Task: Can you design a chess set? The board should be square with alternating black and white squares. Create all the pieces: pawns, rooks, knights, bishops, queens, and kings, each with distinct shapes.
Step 1526:
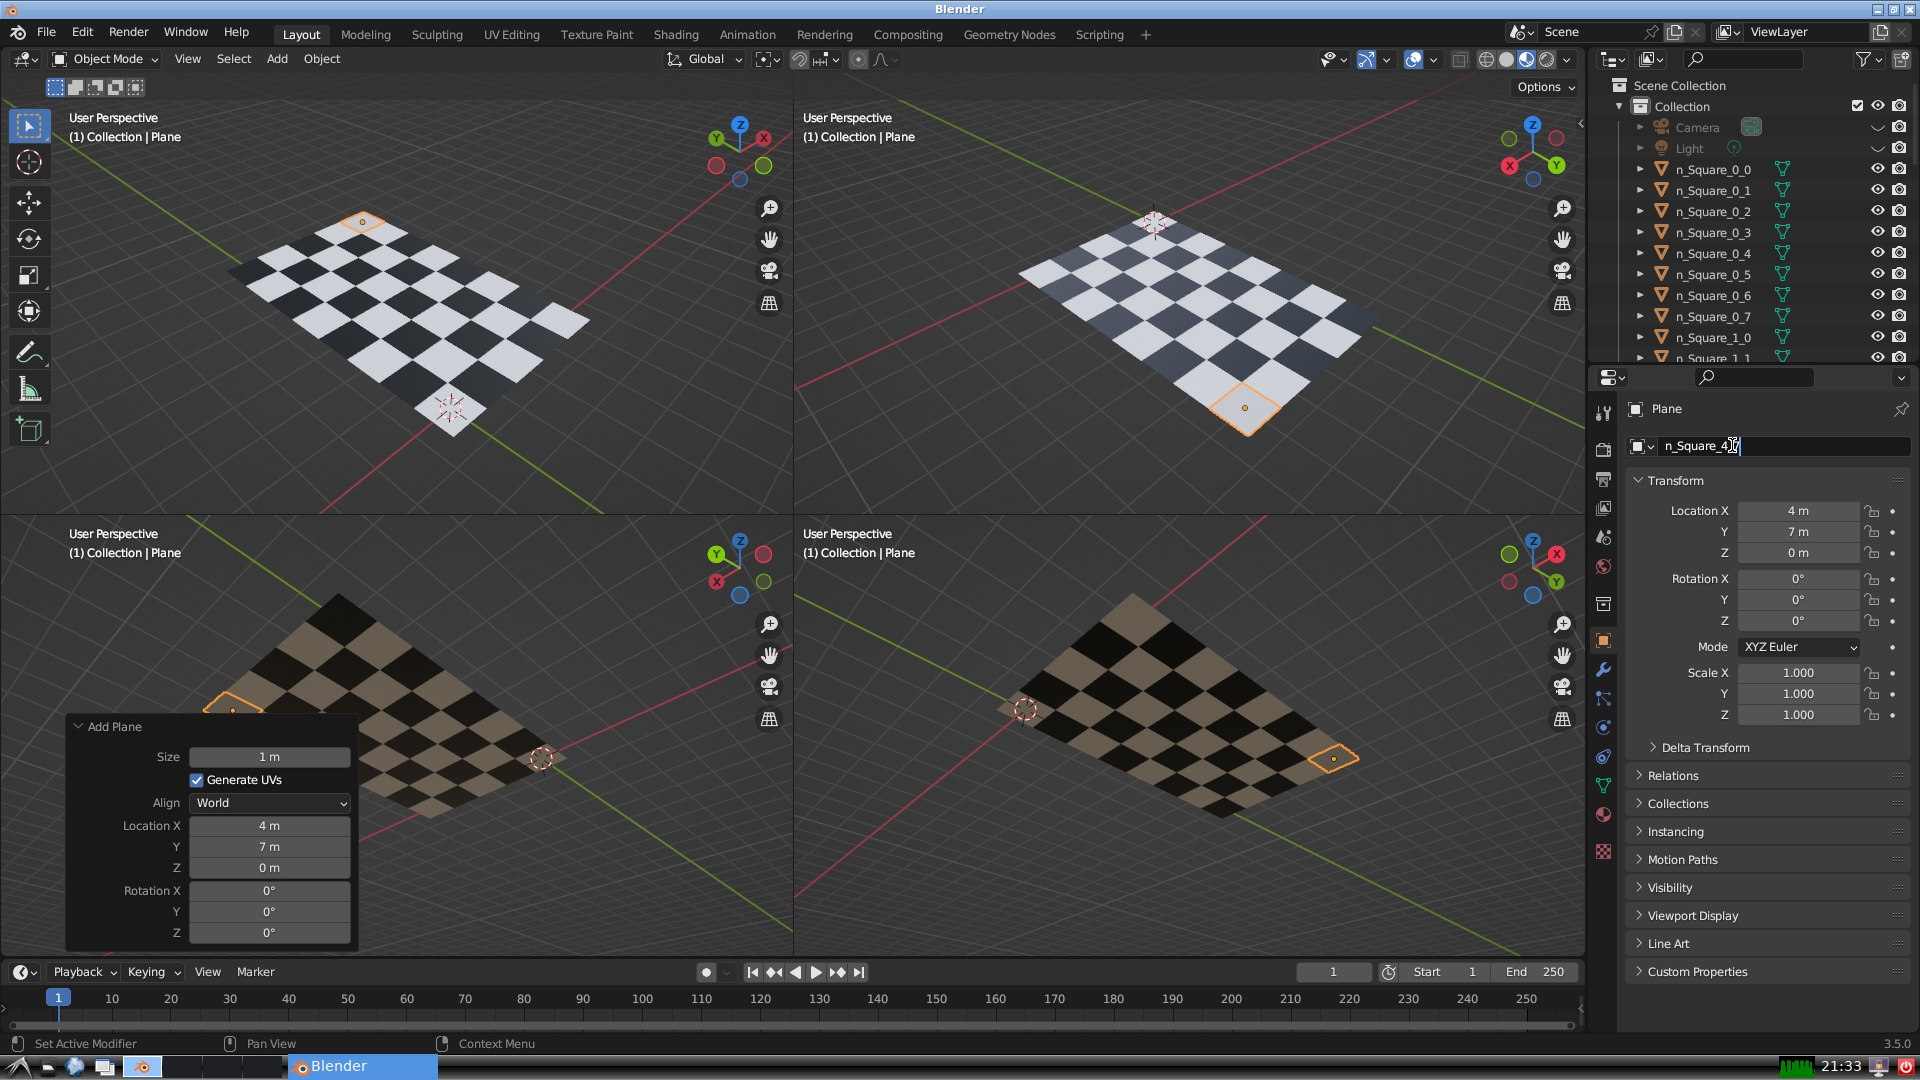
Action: {"key_press": ['Return']}